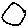
Label: circle